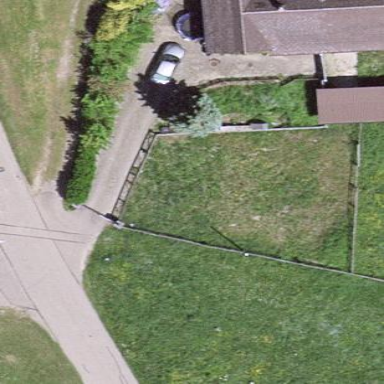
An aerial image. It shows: Equestrian pitch enclosed by fence.